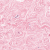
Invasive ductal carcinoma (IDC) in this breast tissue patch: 0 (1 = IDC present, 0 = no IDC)